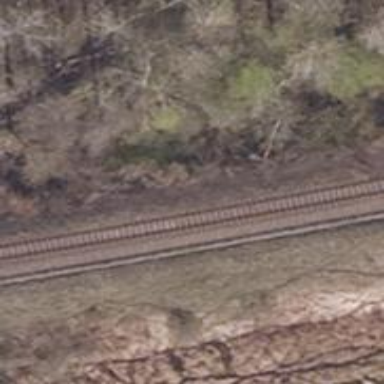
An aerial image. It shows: Single rail track for railway.